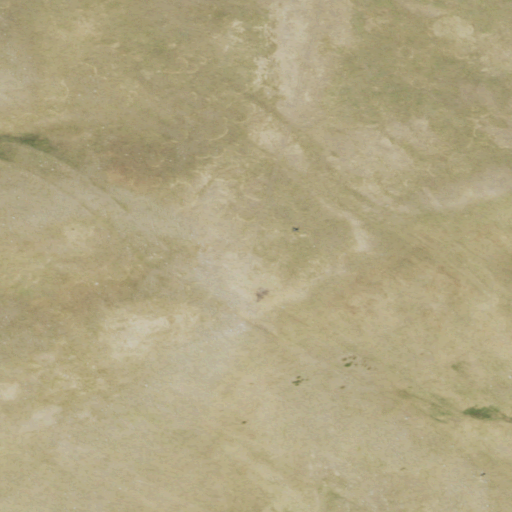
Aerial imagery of mountain in Wyoming named Curlew Hill containing shrub and grassland